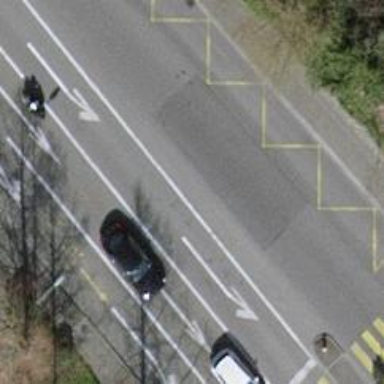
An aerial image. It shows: Bus stop with shelter for public transport.